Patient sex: M
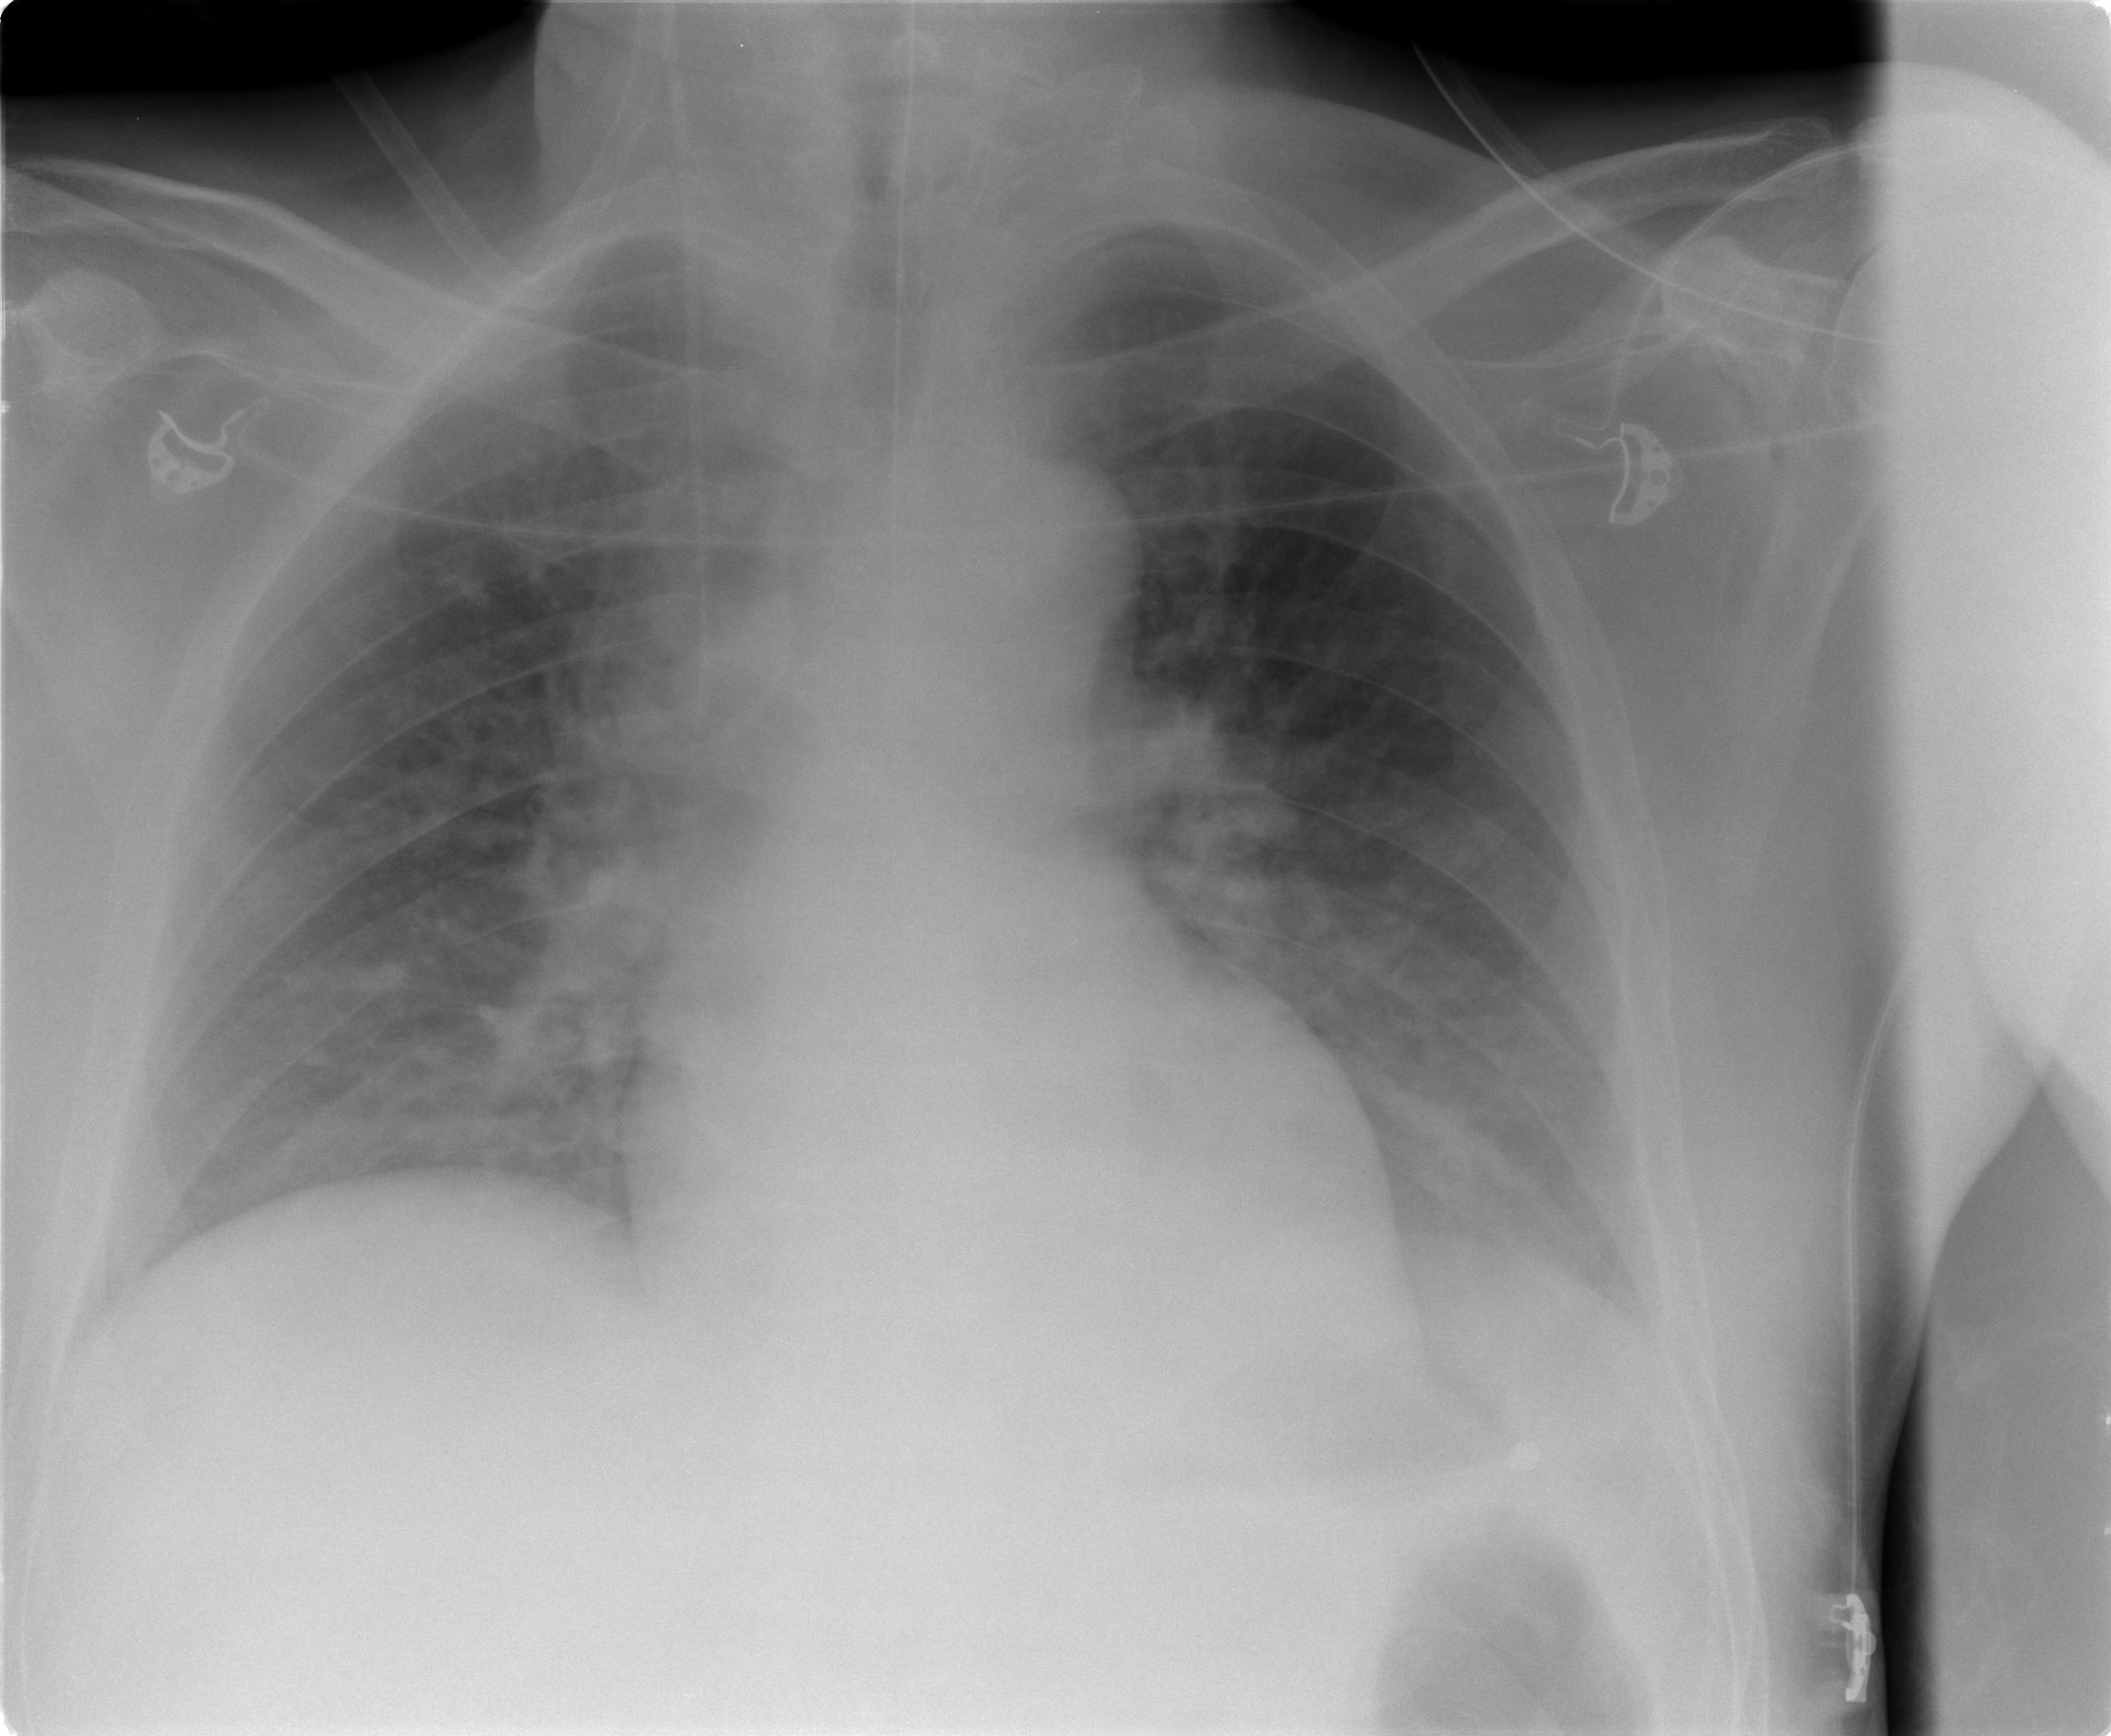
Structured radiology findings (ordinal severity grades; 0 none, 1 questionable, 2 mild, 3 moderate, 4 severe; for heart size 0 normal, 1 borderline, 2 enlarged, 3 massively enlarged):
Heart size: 0
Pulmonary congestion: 1
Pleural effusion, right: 0
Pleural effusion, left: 1
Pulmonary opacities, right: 0
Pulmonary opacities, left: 0
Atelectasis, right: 0
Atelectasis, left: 1